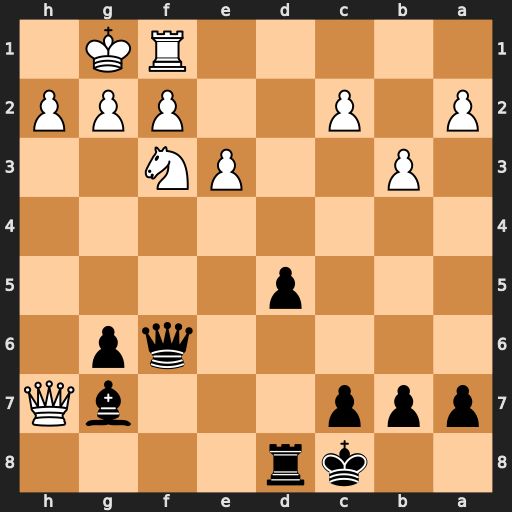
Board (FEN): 2kr4/ppp3bQ/5qp1/3p4/8/1P2PN2/P1P2PPP/5RK1
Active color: b
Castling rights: -
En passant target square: -
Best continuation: Rh8 Qxh8+ Bxh8